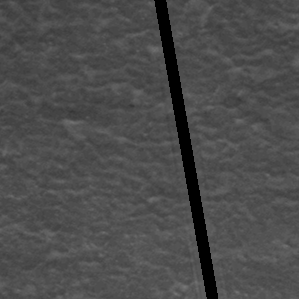
Label: frost